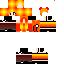
A female human skin with dark skin, wearing brown long hair dressed in a red hoodie and black pants, featuring a closed mouth.